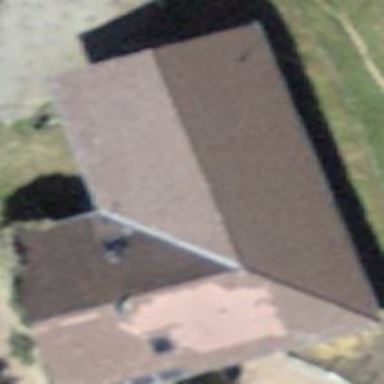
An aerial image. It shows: Farm building.